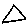
Label: triangle